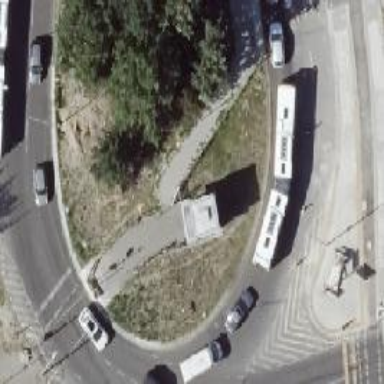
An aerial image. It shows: Tunnel footway.